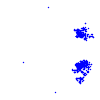
Particle: electron